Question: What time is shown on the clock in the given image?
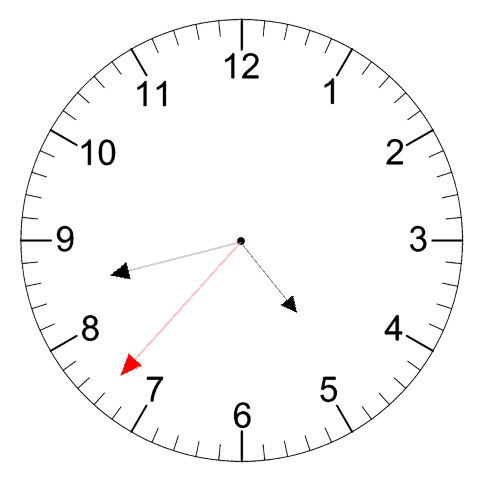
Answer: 04:42:37